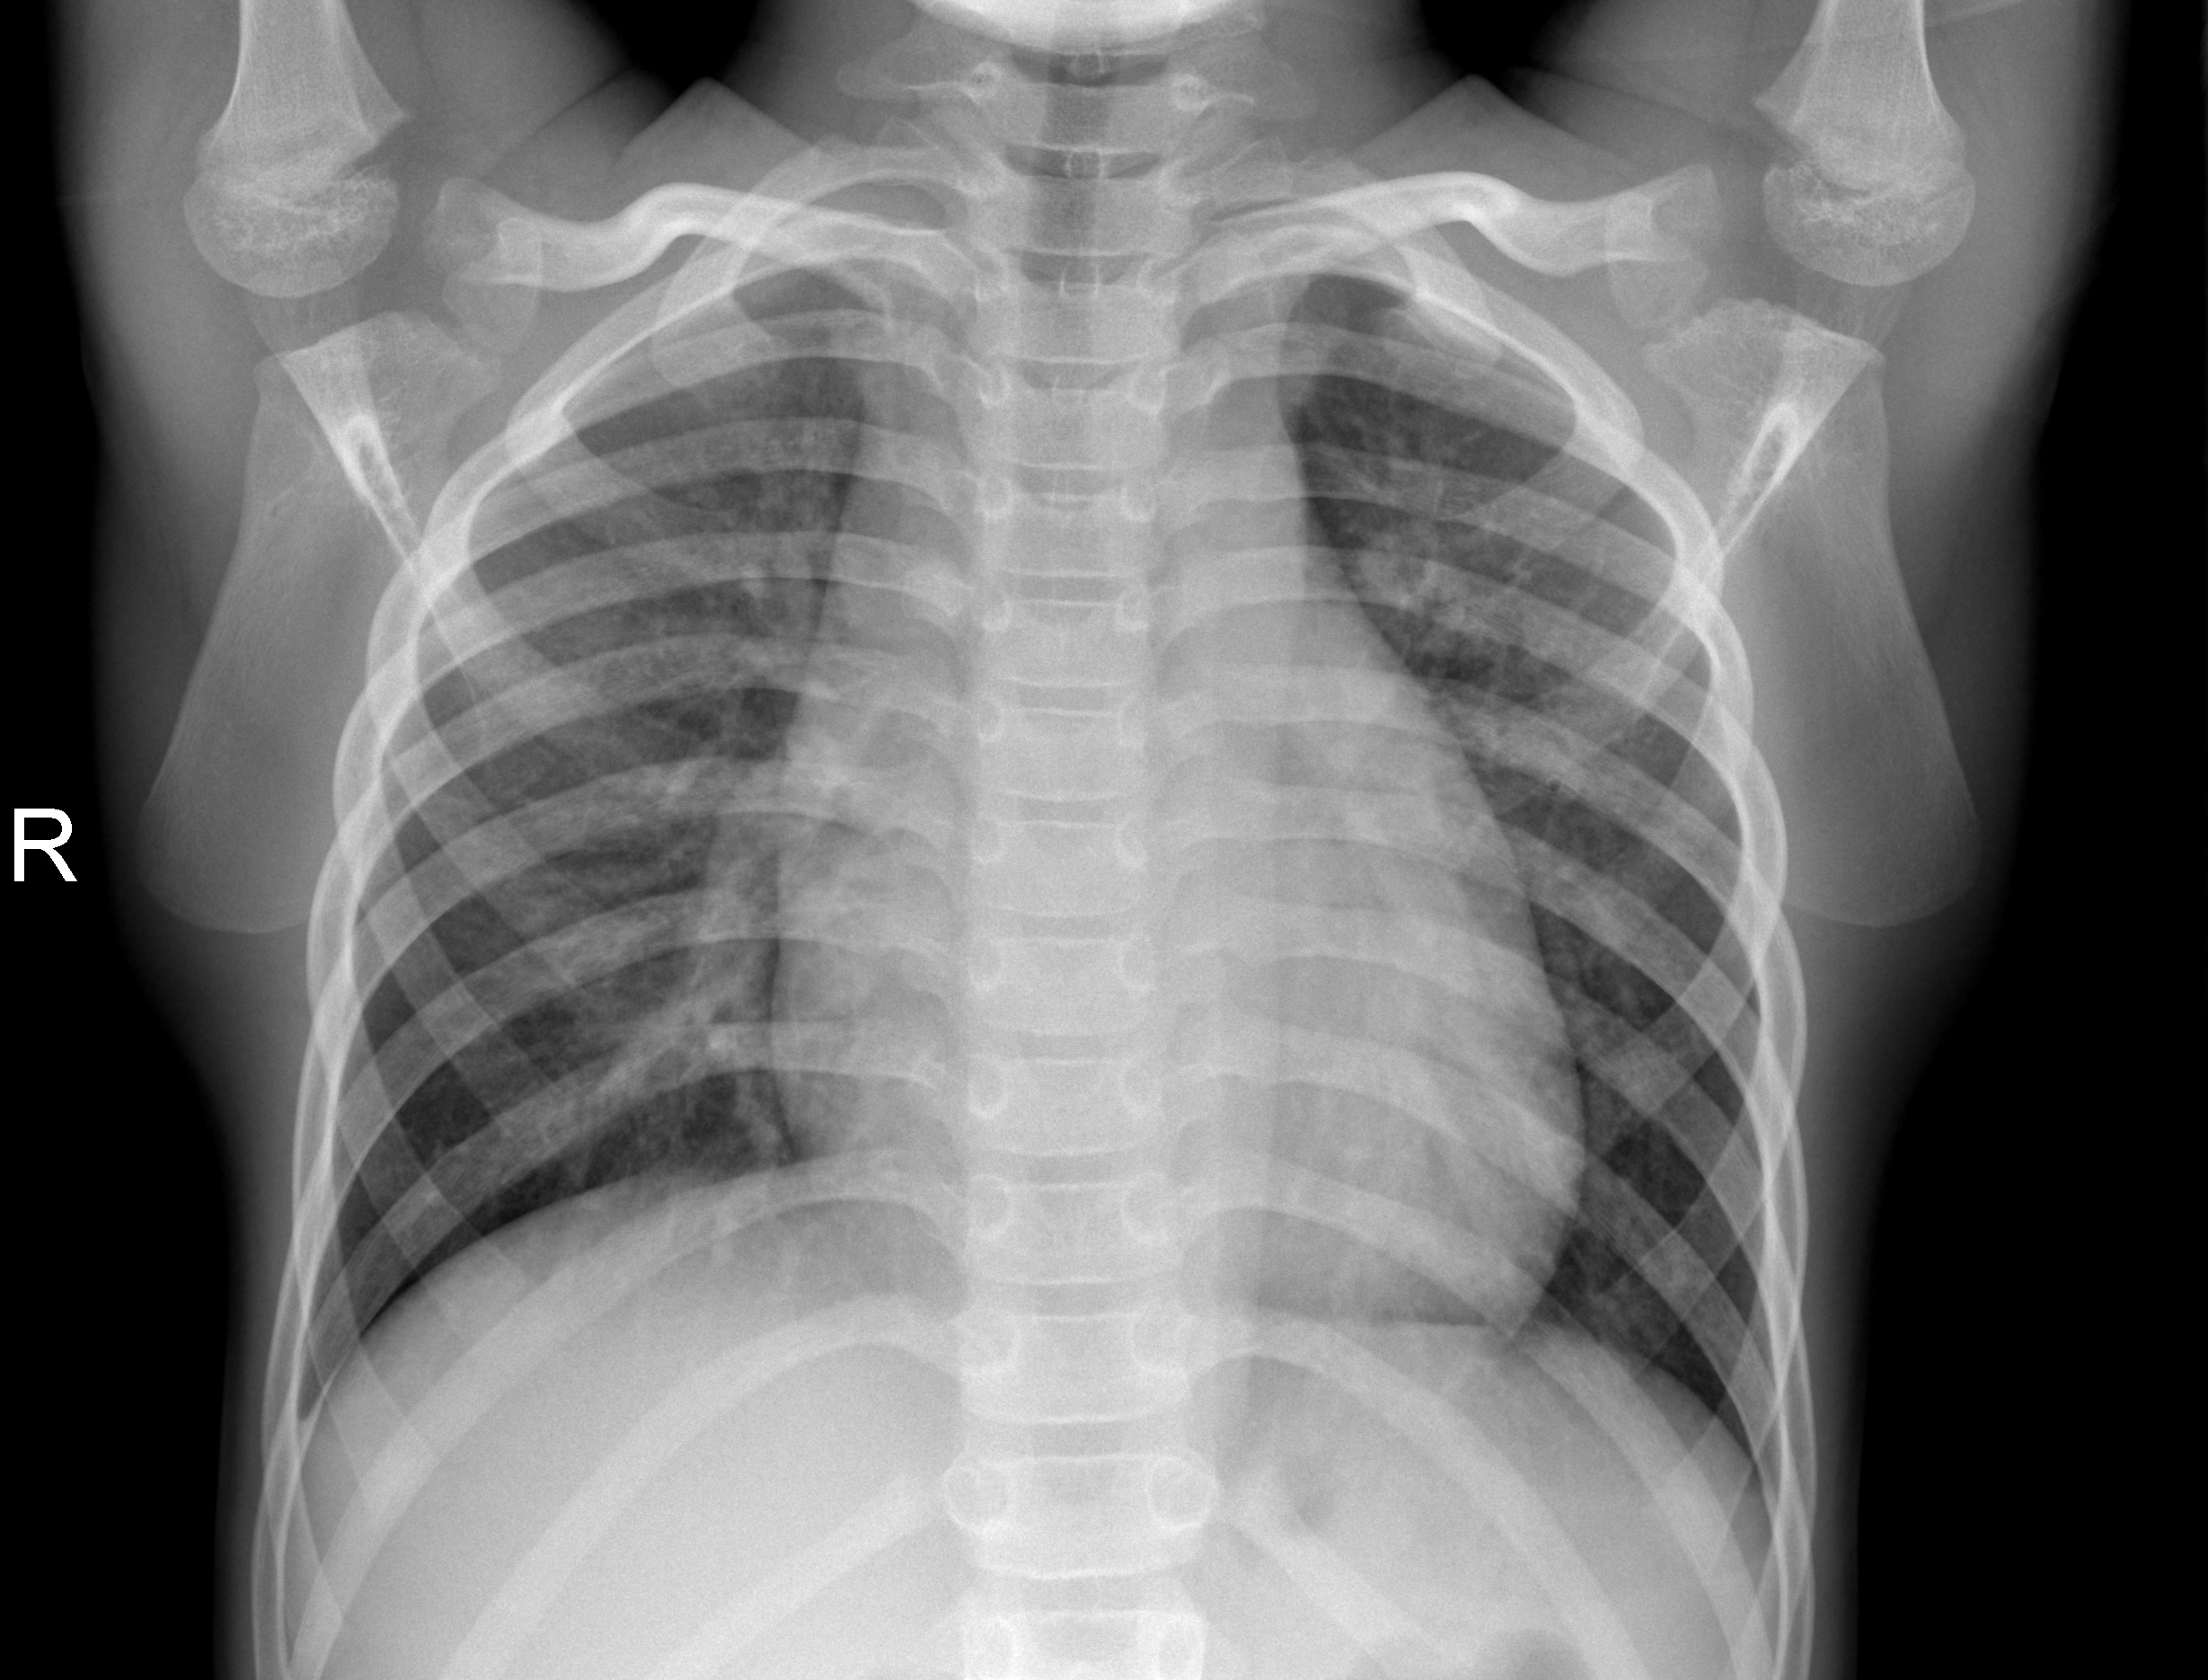
Diagnosis: NORMAL